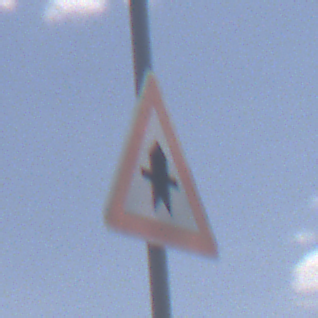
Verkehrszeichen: Vorfahrt
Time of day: Midday
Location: Outdoor (Nature)
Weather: PartlyCloudy
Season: NotSpecified
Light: Natural